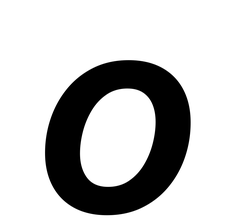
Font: Inter-Italic_SemiBold_Italic